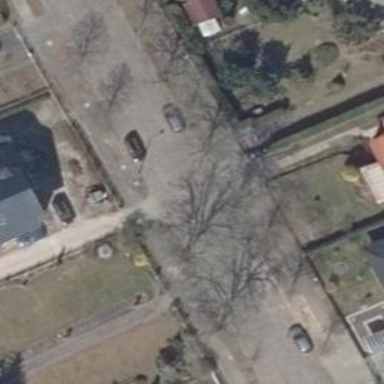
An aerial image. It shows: Sidewalk.